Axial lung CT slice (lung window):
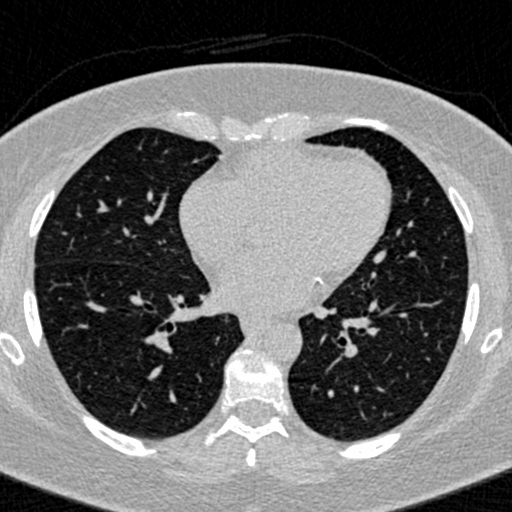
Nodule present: no